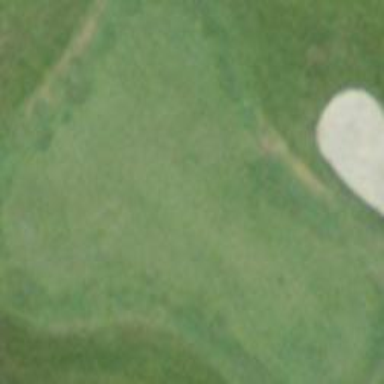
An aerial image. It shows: Golf green.